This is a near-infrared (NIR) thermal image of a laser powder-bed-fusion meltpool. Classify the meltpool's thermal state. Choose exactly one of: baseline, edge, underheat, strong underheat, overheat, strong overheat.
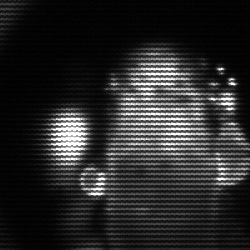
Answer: strong underheat